Field crop: maize
Growth stage: 2
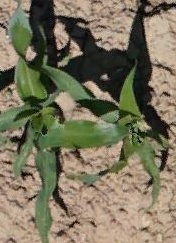
Species: maize